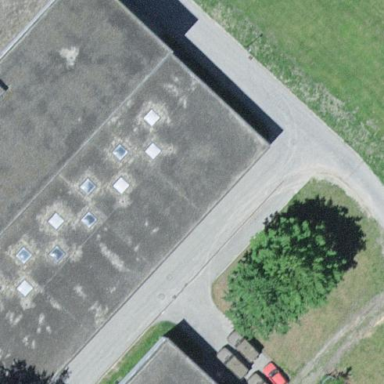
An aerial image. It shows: View of roof of building.